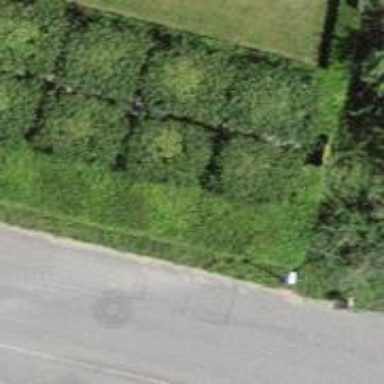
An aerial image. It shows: Shrub in its natural environment.